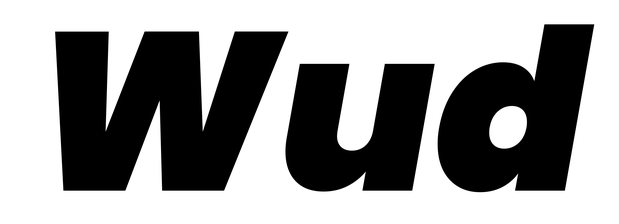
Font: Poppins-BlackItalic